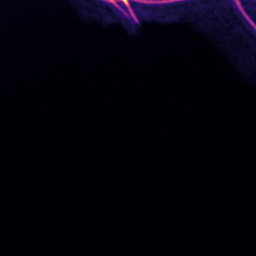
Label: Super-resolution Microtubules image